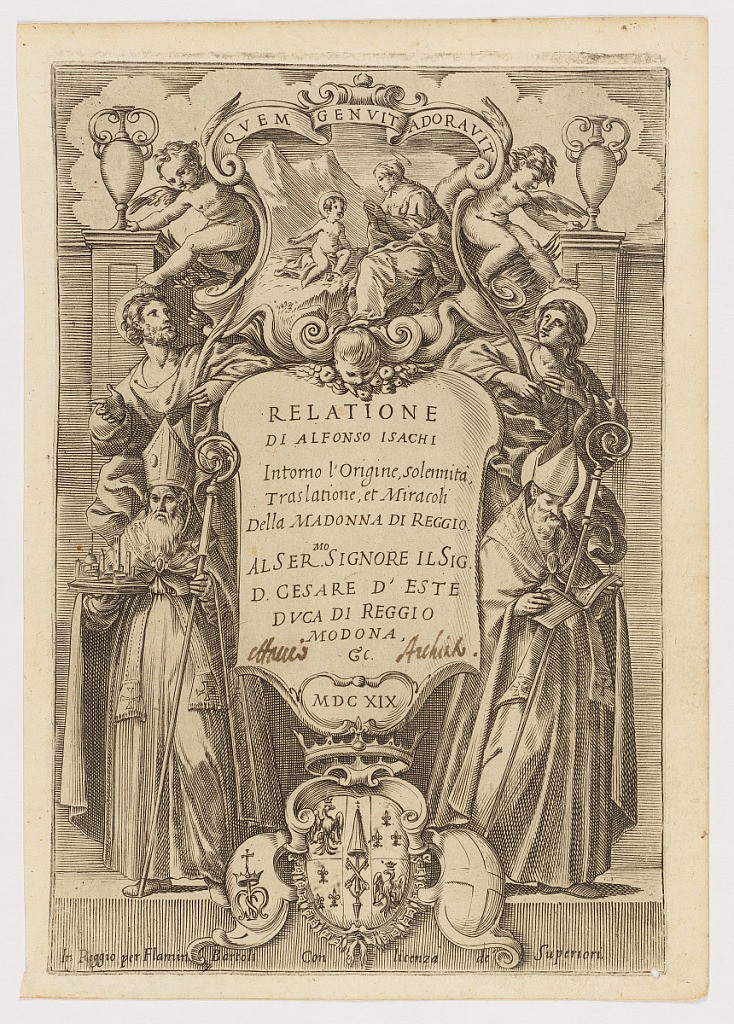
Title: Frontispiece: Relatione di Alfonso Isachi intorno l'origine, solennita`, traslatione, et miracoli della Madonna di Reggio (Alfonso Isachi's account of the origin, solemnity, translatione[?], and miracles of the Madonna of Reggio)
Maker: Giovanni Luigi Valesio, Italian, ca. 1583 - 1633
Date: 1619
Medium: Engraving on paper
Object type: Print
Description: Title page with inscription on central tablet, flanked by vase-topped columns and figures. Two ecclesiastical robed elders with scepters at right and left, and above them two haloed men, who each look up at a cherub. A scene of Mary and Christ as a child above the tablet, under a Latin phrase. Below, a coat of arms and the date.